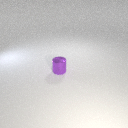
small purple metal cylinder